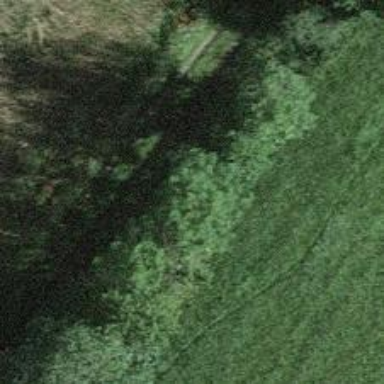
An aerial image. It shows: Single tag "natural: tree."